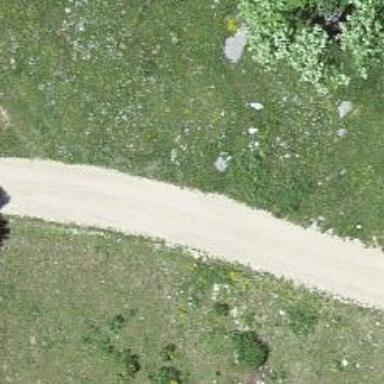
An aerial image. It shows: Unpaved track with grade2 tracktype.